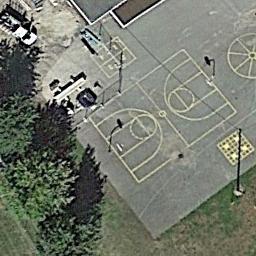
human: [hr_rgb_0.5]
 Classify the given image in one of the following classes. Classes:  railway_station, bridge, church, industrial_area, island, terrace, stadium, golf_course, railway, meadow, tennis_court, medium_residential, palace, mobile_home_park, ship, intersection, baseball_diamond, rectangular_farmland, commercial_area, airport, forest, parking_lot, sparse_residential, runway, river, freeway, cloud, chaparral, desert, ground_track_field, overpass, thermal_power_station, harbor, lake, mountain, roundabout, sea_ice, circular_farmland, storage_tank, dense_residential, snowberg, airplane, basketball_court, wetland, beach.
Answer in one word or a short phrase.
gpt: basketball_court